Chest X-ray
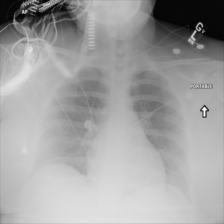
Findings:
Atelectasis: negative
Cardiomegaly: negative
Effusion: negative
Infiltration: negative
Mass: negative
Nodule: negative
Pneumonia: negative
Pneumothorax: negative
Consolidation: negative
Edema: negative
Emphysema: negative
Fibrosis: negative
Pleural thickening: negative
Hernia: negative